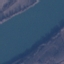
Label: River